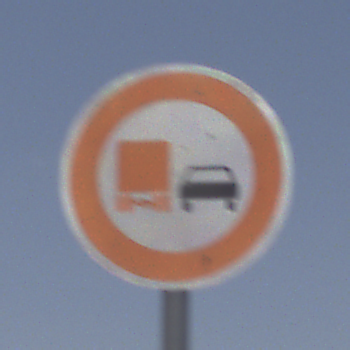
Verkehrszeichen: UeberholverbotKraftfahrzeuge
Umgebung: Outdoor, Nature
Tageszeit: Midday
Wetter: PartlyCloudy
Licht: Natural
Jahreszeit: NotSpecified
Kontrast: HighContrast